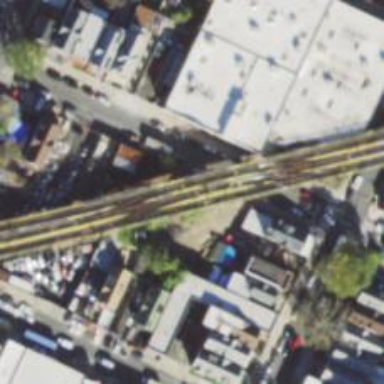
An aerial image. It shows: Railway bridge with electrified lines.